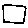
Label: square